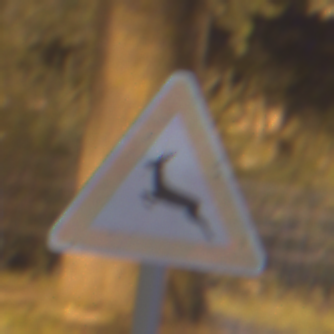
Verkehrszeichen: WildwechselRechts
Umgebung: Outdoor, Urban
Tageszeit: Night
Wetter: PartlyCloudy
Licht: Artificial
Jahreszeit: NotSpecified
Kontrast: HighContrast